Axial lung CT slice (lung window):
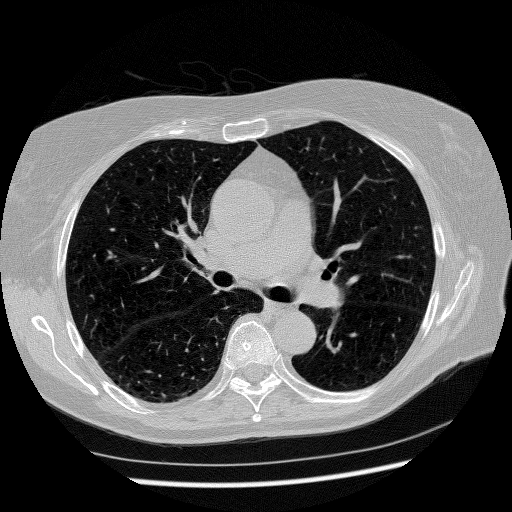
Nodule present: no